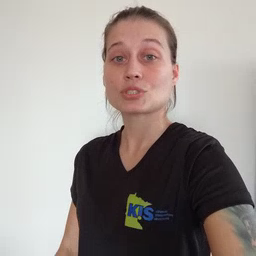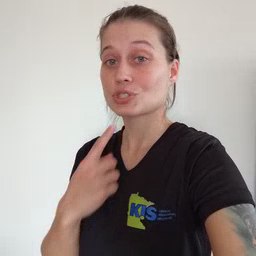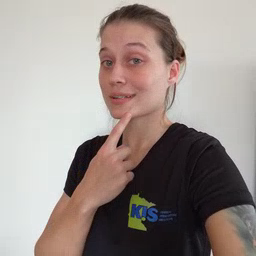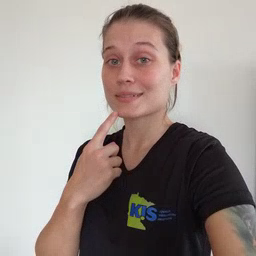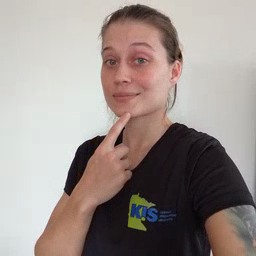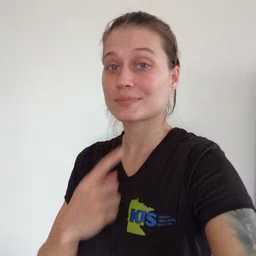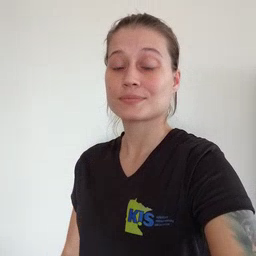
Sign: chin